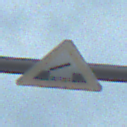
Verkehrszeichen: BeweglicheBruecke
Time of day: SunriseSunset
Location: Outdoor (RoadRail)
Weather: PartlyCloudy
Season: NotSpecified
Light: Natural